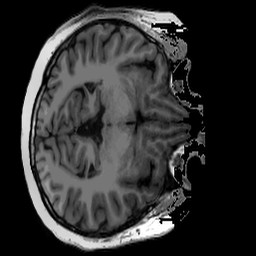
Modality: T1w
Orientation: axial
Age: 32
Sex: male